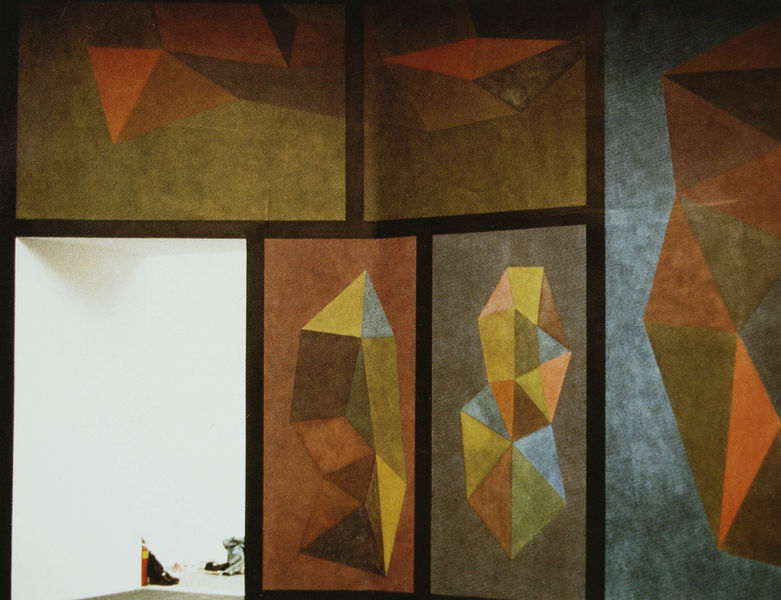
Titel: Installation Bienale Venedig - Complex forms
Künstler: Sol Lewitt
Schlagwörter: blau, dunkel, gemälde, körper, schatten, weiß, dreieck, gelb, grün, braun, bunt, frau, grau, hell, hintergrund, licht, orange, raum, schwarz, tisch, tür, zimmer, rot, wand, mensch, rahmen, bild, innenraum, feld, felder, boden, decke, innen, farbig, ecke, komplementär, zimmerecke, abstrakt, farben, fläche, flächen, modern, dunkelgrün, farbe, formen, hellgrün, klein, linien, beleuchtung, rand, figuren, querformat, treppen, duktus, tapete, trennung, stufen, rechtecke, wände, helligkeit, rechteck, linie, farbflächen, form, gross, quer, reihe, schuh, würfel, kasten, ausstellung, quadrate, geometrisch, serie, struktur, konstruktion, lichts, museum, sol, sechs, dreiecke, geometrie, lewitt, quadrat, ränder, fresco, kuben, konstrukt, installation, objekte, olivgrün, dreidimensional, winkel, mathematik, tafeln, minimal, faltung, splitter, gesplittert, bildfelder, mathe, strukturen, sol lewitt, olovgrün